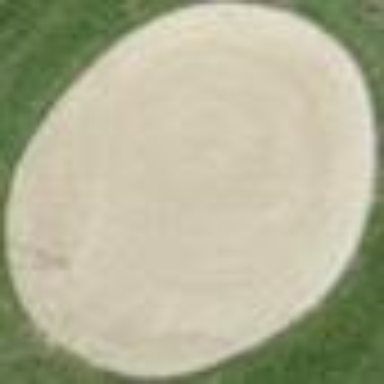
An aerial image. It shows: Sandy area is golf bunker.